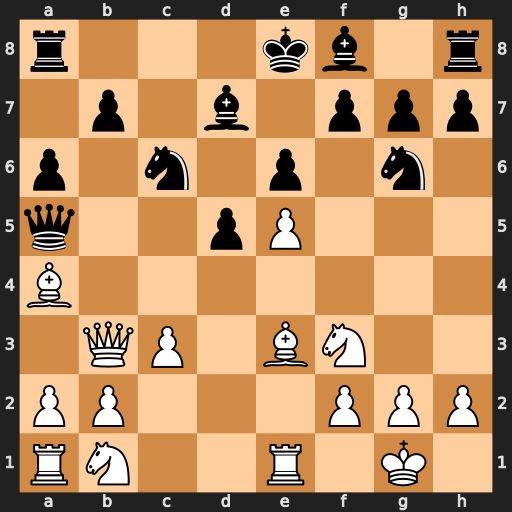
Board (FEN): r3kb1r/1p1b1ppp/p1n1p1n1/q2pP3/B7/1QP1BN2/PP3PPP/RN2R1K1
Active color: w
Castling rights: kq
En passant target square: -
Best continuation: Bb6 Qxa4 Qxa4